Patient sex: M
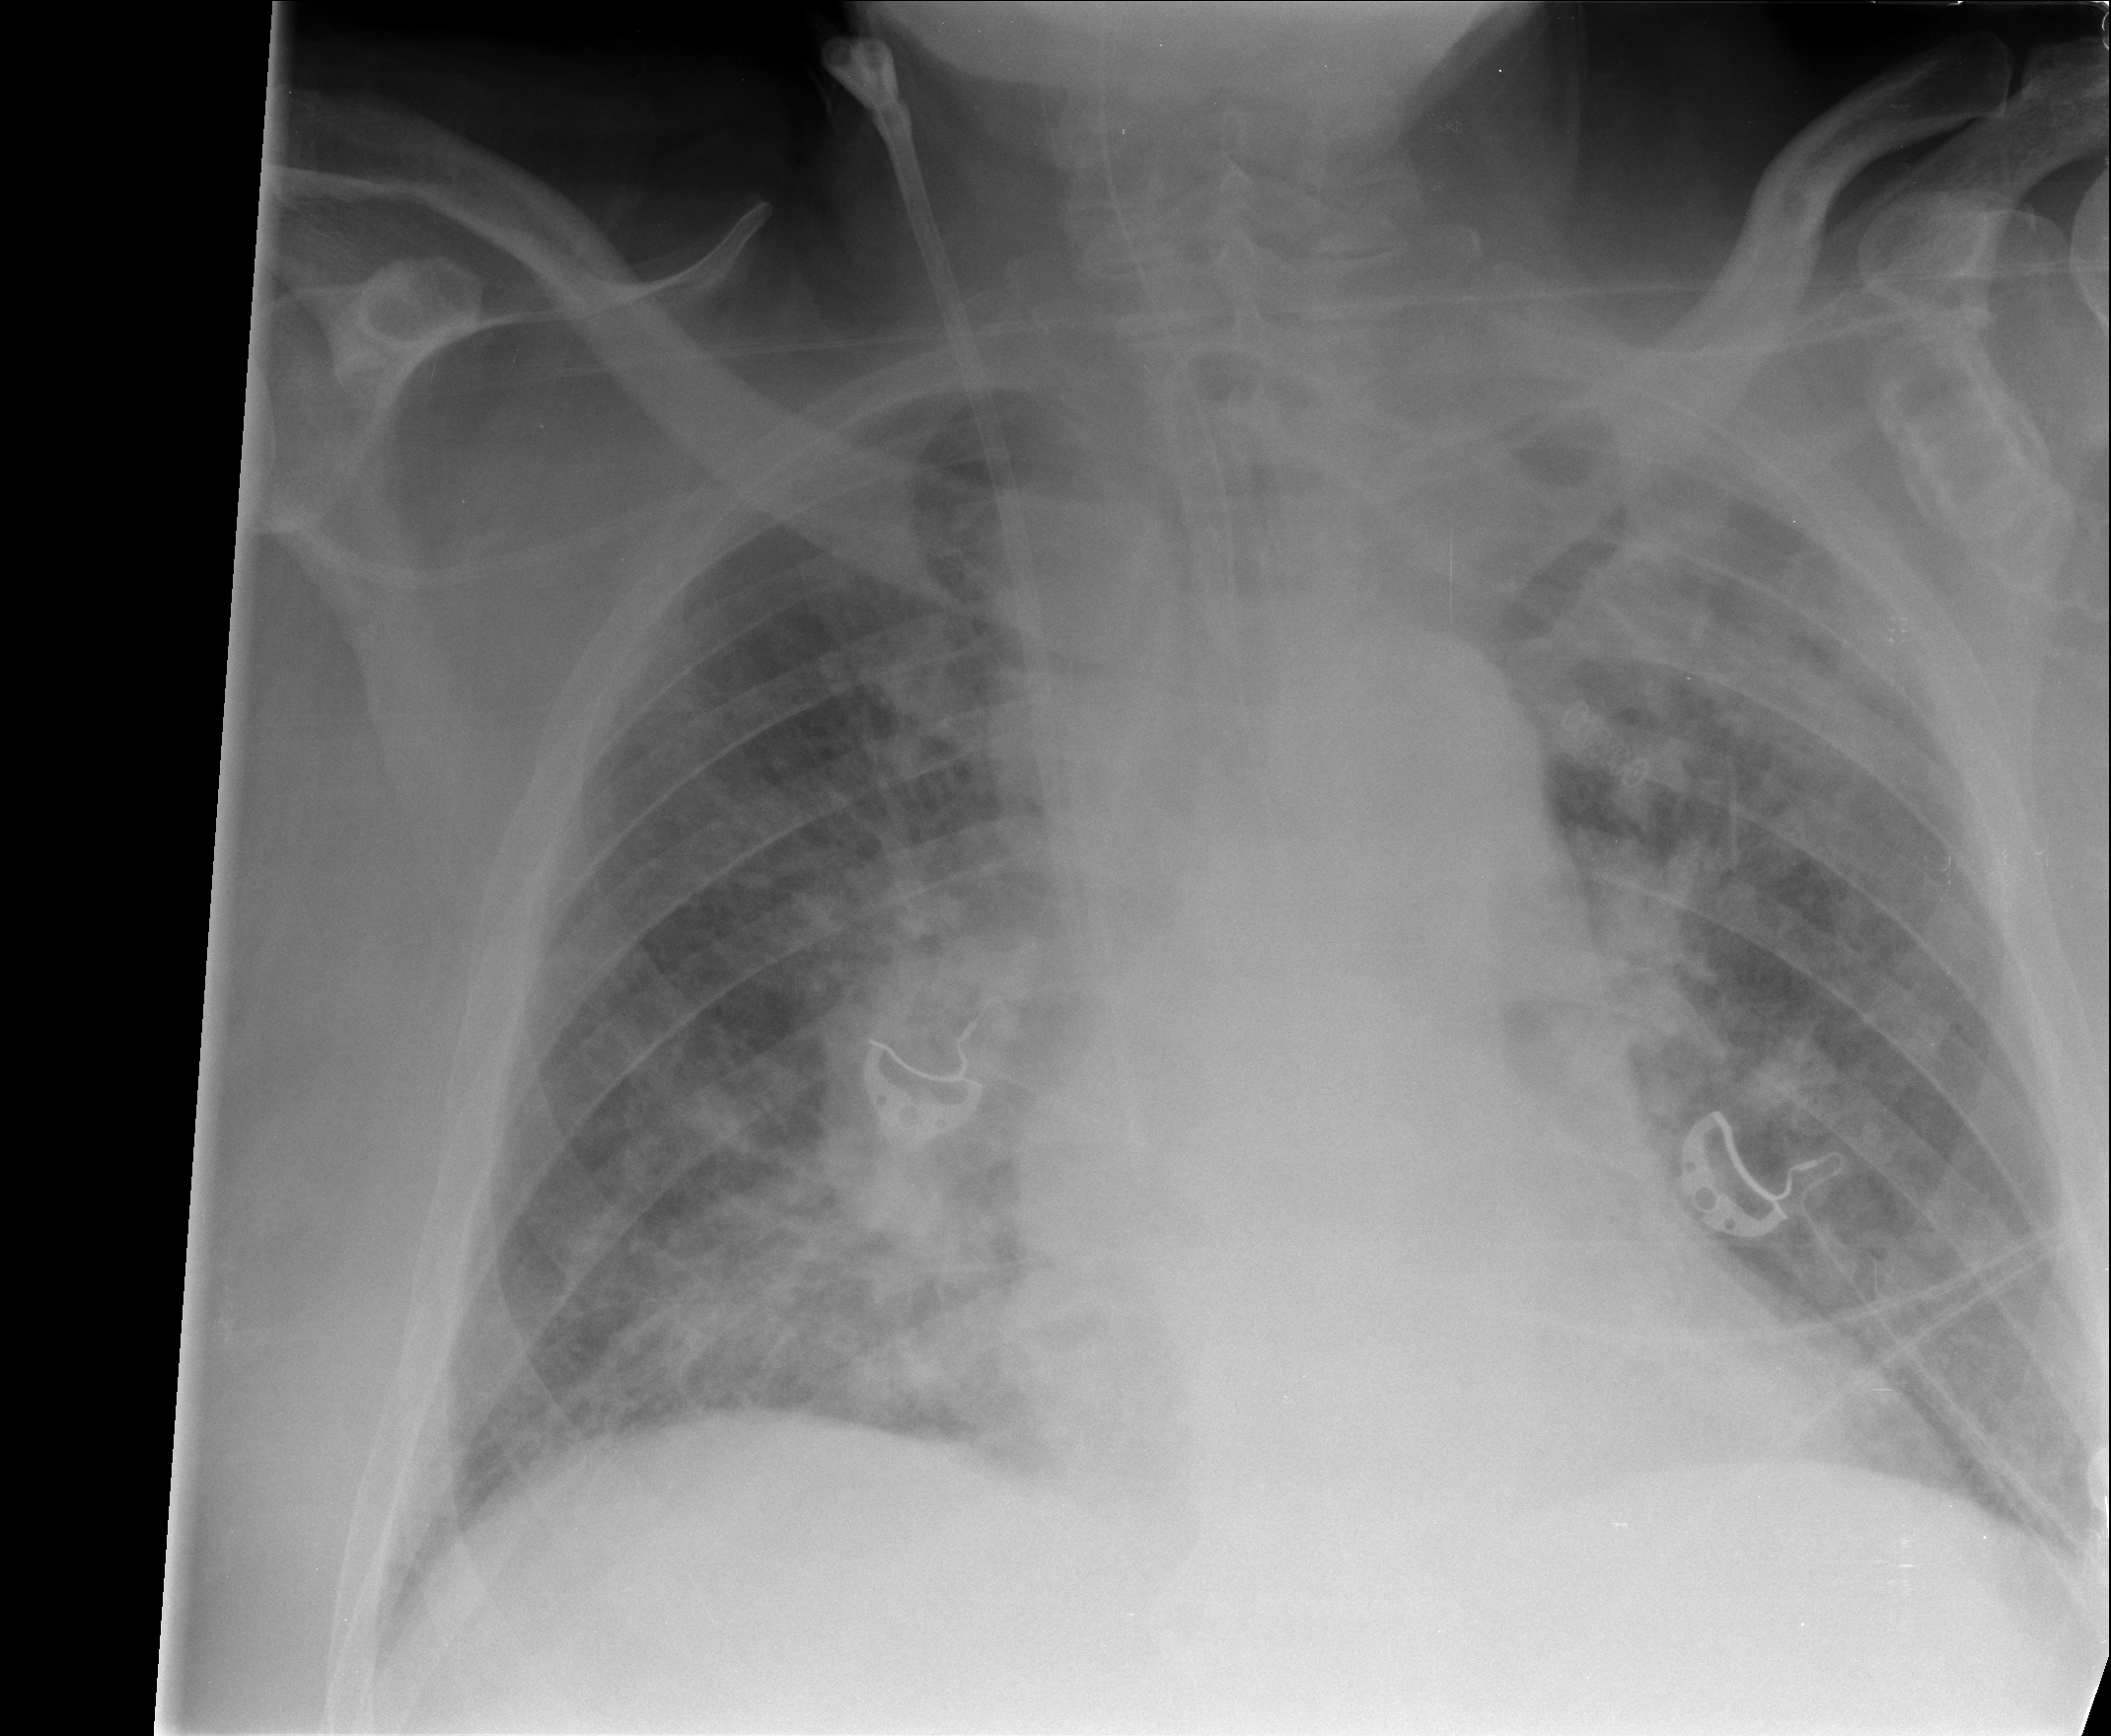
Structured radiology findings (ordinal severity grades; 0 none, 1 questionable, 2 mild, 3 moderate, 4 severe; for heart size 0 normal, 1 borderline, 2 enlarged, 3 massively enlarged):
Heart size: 2
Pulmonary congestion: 2
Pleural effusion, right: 0
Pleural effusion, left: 2
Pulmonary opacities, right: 3
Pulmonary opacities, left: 3
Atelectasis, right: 3
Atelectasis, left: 2